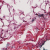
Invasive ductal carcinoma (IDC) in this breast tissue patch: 0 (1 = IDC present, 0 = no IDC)